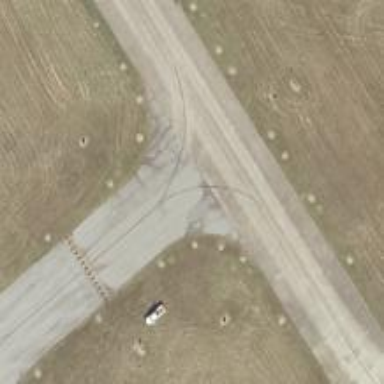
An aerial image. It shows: Image of taxiway at airport.